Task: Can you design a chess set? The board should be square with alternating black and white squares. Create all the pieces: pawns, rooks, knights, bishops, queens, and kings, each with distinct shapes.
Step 2051:
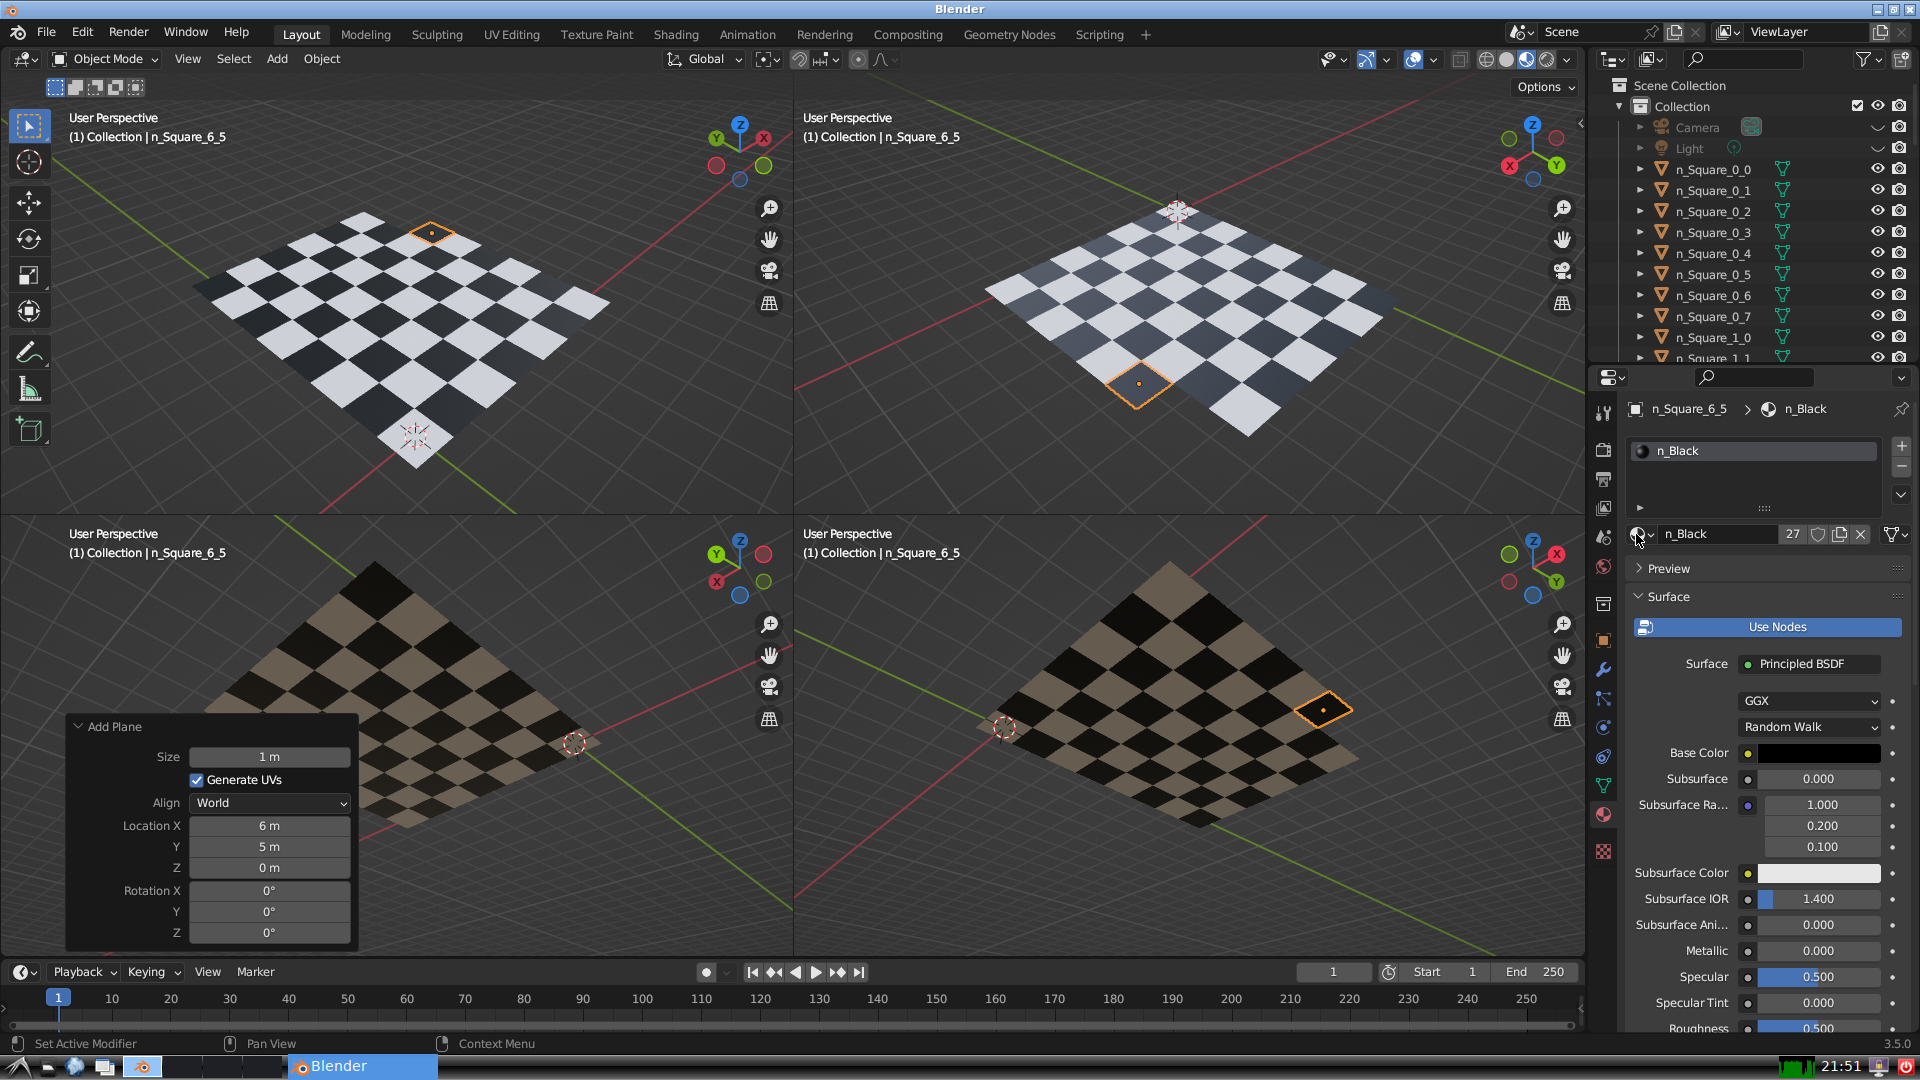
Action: {"mouse_move": [278, 58]}